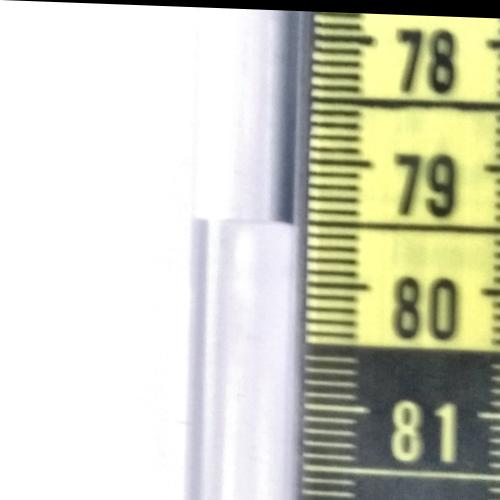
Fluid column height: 79.5 cm